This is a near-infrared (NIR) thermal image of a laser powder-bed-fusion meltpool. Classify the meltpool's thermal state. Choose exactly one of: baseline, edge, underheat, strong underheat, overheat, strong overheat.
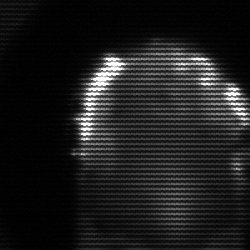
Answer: baseline